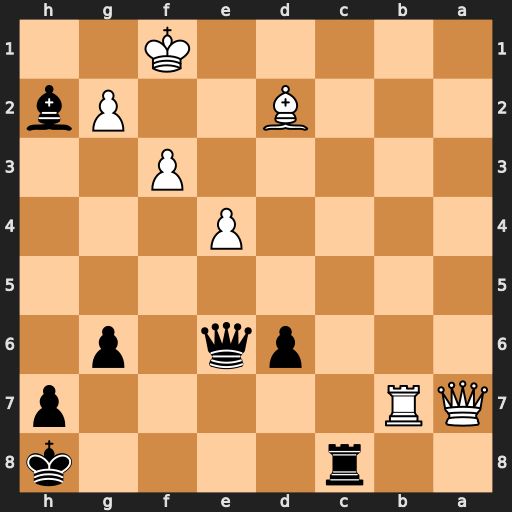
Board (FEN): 2r4k/QR5p/3pq1p1/8/4P3/5P2/3B2Pb/5K2
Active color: b
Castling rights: -
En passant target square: -
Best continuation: Rc1+ Kf2 Bg1+ Kg3 Bxa7